九年级 · 组合几何学
如图, $\odot O$ 与正方形 $A B C D$ 的两边 $A B, A D$ 都相切, 且 $D E$ 与 $\odot O$ 相切于点 $E$, 若正方形 $A B C D$的边长为 $4, D E=3$, 则 $O D$ 的长为 $(\quad)$

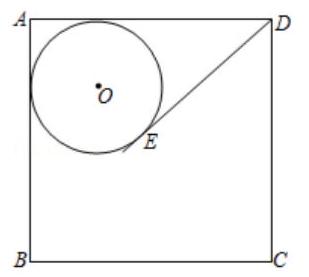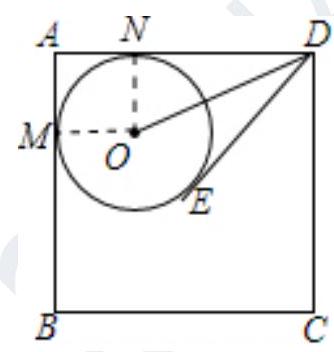
A. $2 \sqrt{2}$
B. $\sqrt{10}$
C. $\frac{7}{2}$
D. 4
答案: B
解析: 【分析】

本题考查切线的性质、切线长定理等知识, 解题的关键是学会添加常用辅助线, 构造直角三角形解决问题, 属于中考常考题型. 设 $\odot O$ 与 $A B 、 A D$ 相切于点 $M 、 N$. 连接 $O M 、 O N$, 则四边形 $A M O N$ 是正方形. 根据切线长定理, 可得 $D E=D N=3, A N=1$, 然后根据勾股定理可得答案.

【解答】

解：设 $\odot O$ 与 $A B 、 A D$ 相切于点 $M 、 N$. 连接 $O M 、 O N$, 则四边形 $A M O N$ 是正方形.

$\because D E 、 D A$ 是 $\odot O$ 的切线,

$\therefore D E=D N=3$,

$\because A D=4$,

$\therefore A N=O N=4-3=1$,

在Rt $\triangle O N D$ 中, $O D=\sqrt{O N^{2}+D N^{2}}=\sqrt{1^{2}+3^{2}}=\sqrt{10}$.

故选 $B$.